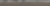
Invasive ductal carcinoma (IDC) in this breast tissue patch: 0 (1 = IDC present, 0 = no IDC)